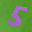
Label: 5